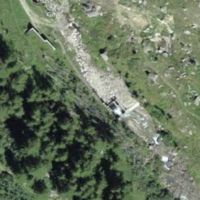
EUNIS habitat code: 31
Species observed at this site:
Marmota marmota